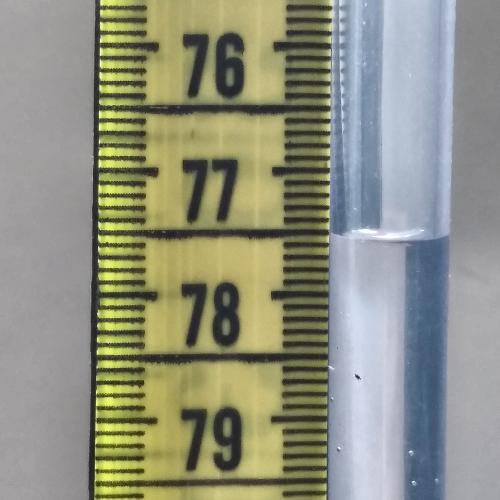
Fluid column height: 77.5 cm